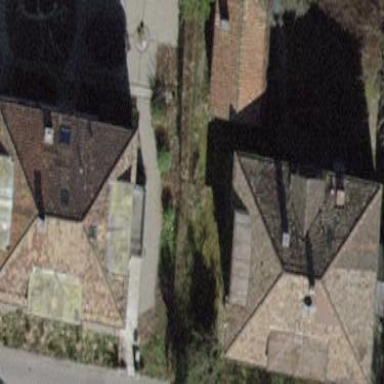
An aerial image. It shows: Residential building with hipped tile roof.